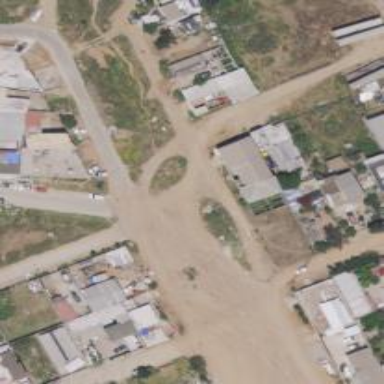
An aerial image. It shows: Residential road.